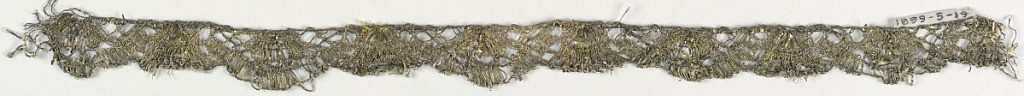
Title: Edging
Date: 17th century
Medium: metal-wrapped silk and flat metal strips Technique: bobbin lace
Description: Edging of metallic lace with one scalloped edge formed by fan-shaped and semi-circular sections.